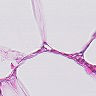
Metastatic tissue present: no